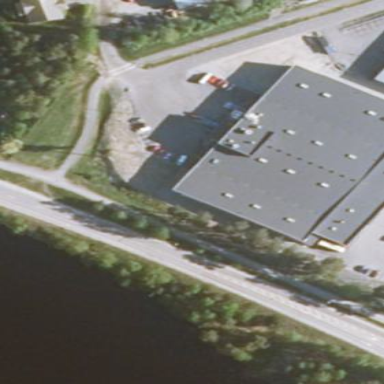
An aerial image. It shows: Retail building.